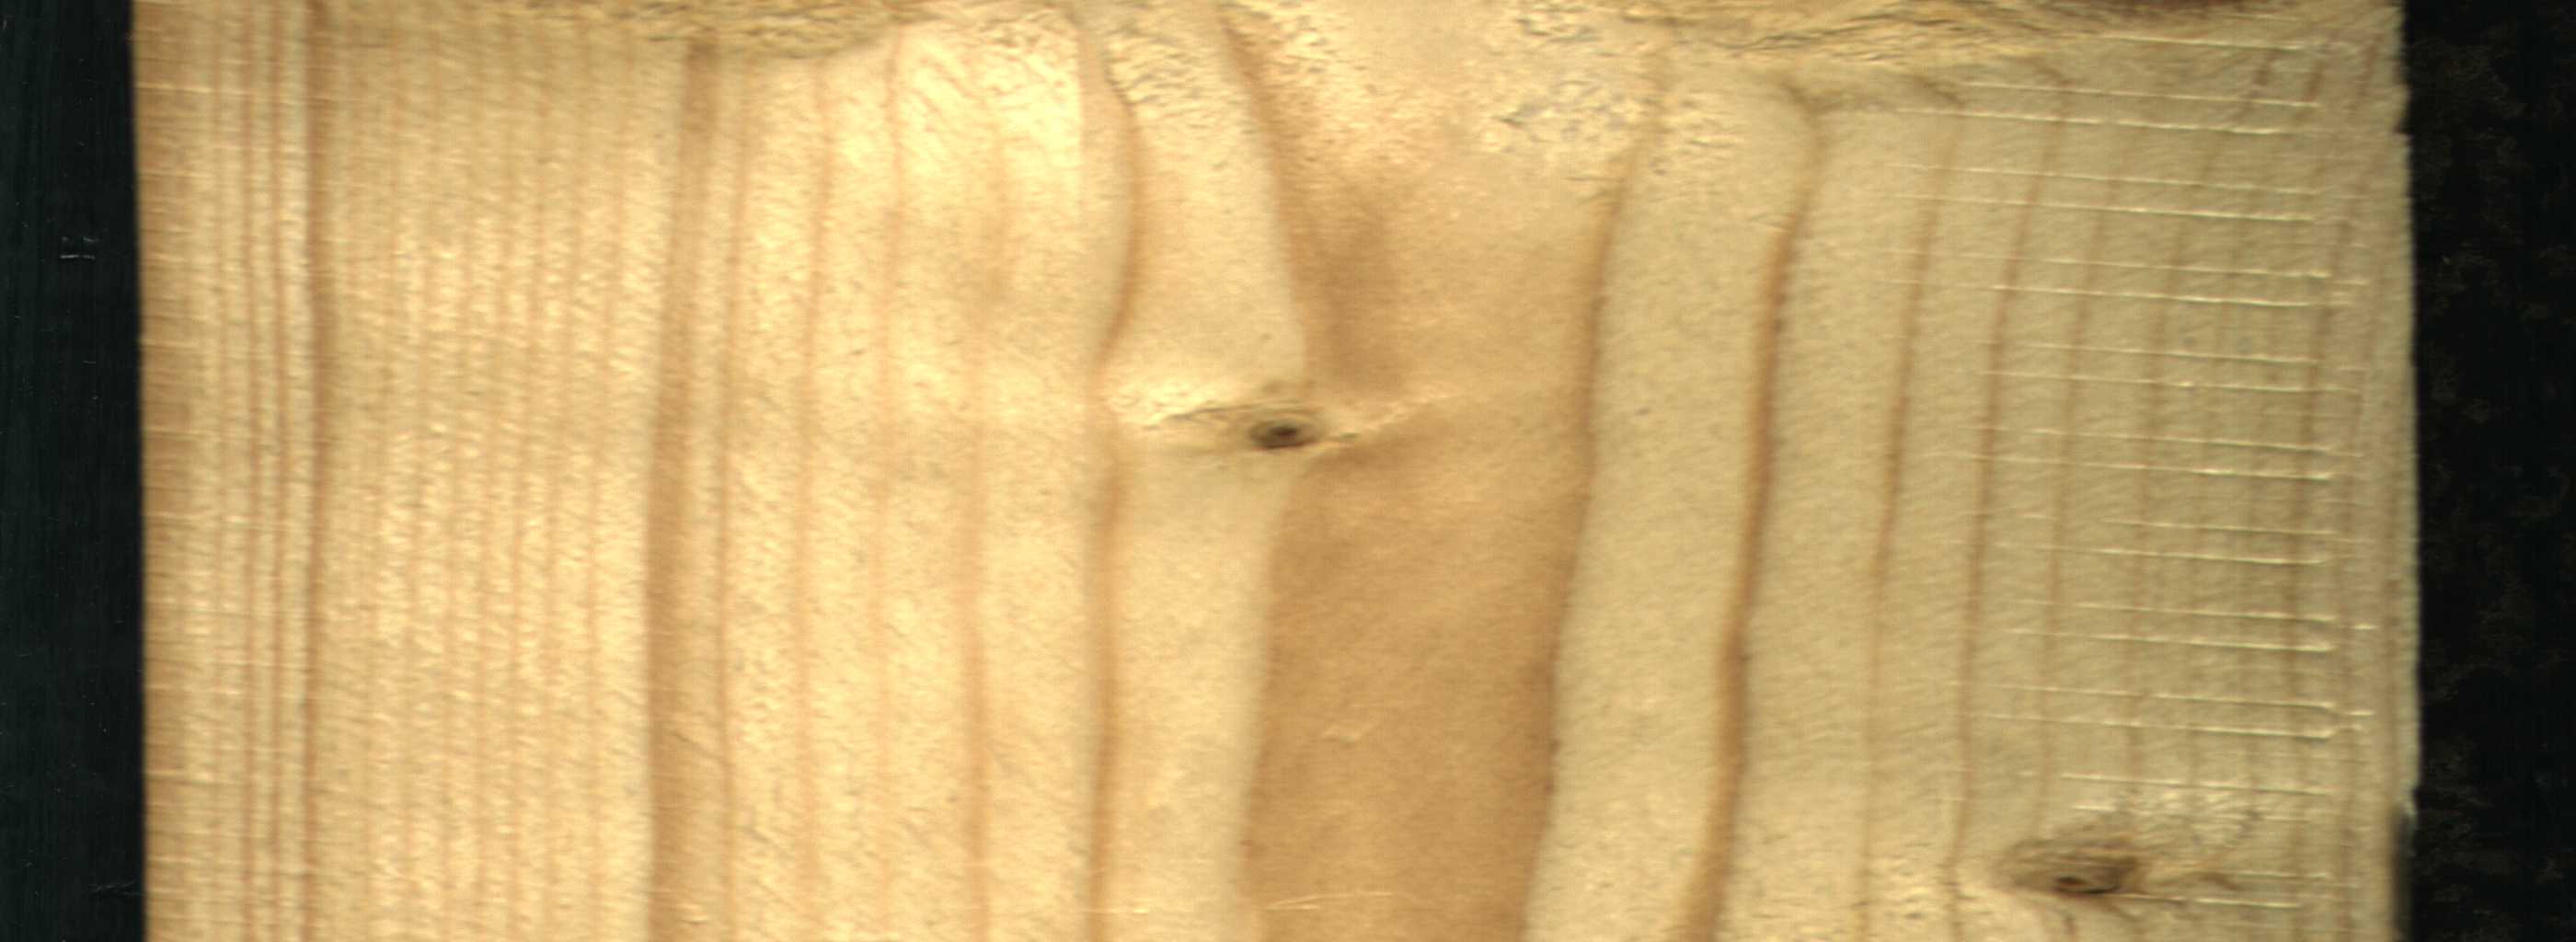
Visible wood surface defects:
Live_Knot
Live_Knot